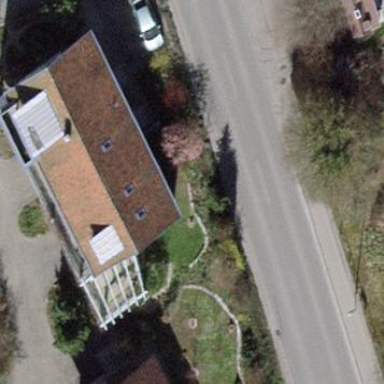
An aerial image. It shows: Semidetached house with gabled roof.